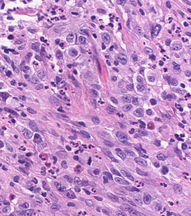
Tumor epithelial tissue: yes
Tumor-associated stroma tissue: no
Normal tissue: no